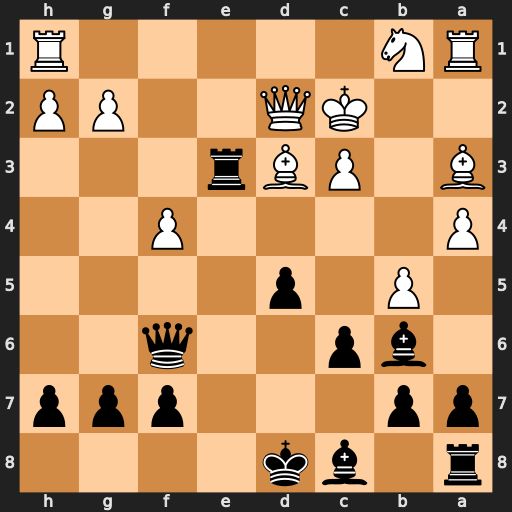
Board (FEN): r1bk4/pp3ppp/1bp2q2/1P1p4/P4P2/B1PBr3/2KQ2PP/RN5R
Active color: b
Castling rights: -
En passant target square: -
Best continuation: Rxd3 Qxd3 Bf5